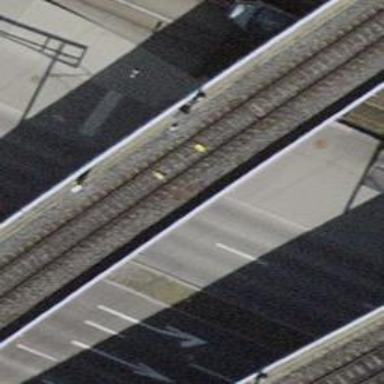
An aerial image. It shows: Railway signal.